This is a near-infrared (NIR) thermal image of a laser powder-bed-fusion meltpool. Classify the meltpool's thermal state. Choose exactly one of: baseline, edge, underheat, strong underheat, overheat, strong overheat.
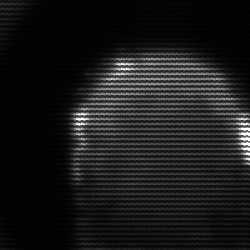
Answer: edge